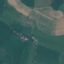
Land use / land cover class: Pasture